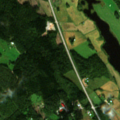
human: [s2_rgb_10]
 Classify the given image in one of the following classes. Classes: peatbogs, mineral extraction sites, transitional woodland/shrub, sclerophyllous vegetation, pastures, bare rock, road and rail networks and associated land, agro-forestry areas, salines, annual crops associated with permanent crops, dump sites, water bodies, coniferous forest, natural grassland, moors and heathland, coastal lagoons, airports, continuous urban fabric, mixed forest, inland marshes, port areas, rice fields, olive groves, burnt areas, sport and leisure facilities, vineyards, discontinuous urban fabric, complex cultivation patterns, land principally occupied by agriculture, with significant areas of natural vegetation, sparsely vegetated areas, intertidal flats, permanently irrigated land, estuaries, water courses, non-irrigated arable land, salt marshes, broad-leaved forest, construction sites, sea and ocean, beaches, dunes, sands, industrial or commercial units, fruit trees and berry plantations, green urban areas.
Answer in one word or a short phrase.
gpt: land principally occupied by agriculture, with significant areas of natural vegetation, coniferous forest, mixed forest, transitional woodland/shrub, water bodies